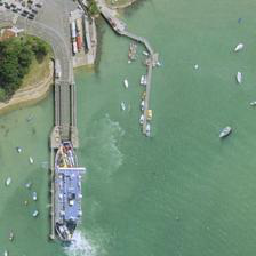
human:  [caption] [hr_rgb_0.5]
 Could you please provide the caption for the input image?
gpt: Some ships are near the wharf.

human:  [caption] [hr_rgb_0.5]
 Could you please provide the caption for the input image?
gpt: Some boats are scattered in a harbor near a pier.

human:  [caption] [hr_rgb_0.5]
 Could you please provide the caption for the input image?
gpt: Some ships were scattered in a port near the wharf.

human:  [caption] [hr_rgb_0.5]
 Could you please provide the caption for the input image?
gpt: Several boats are scattered in the harbor near the pier.

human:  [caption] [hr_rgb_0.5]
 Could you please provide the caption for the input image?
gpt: Some boats are lost in a port near a pier.